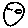
Label: smiley face